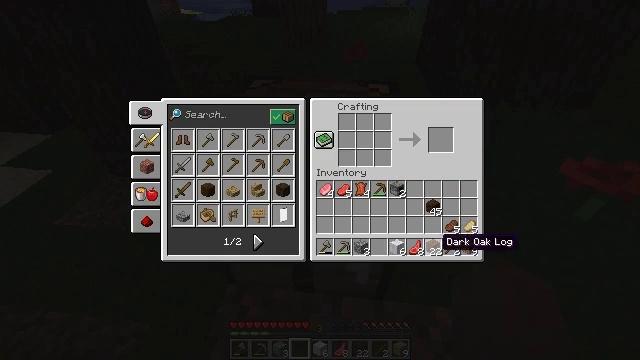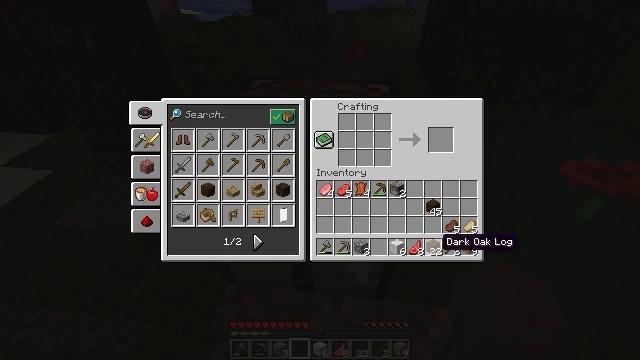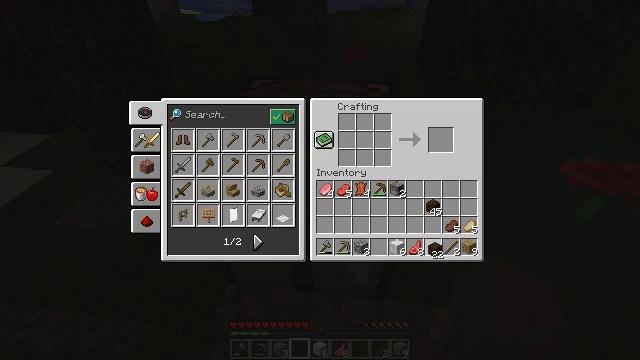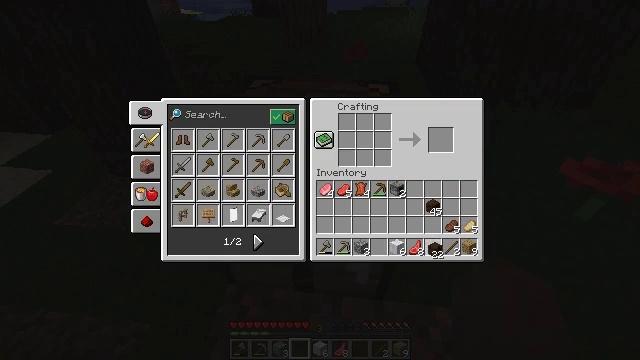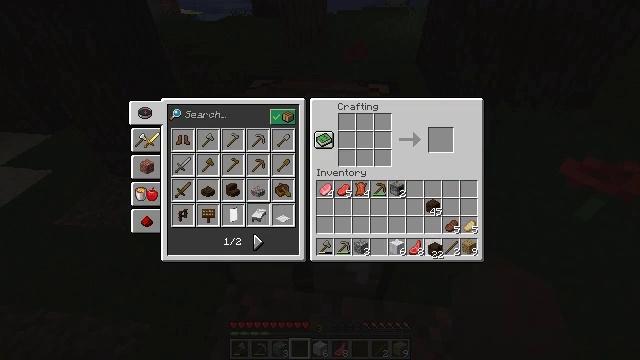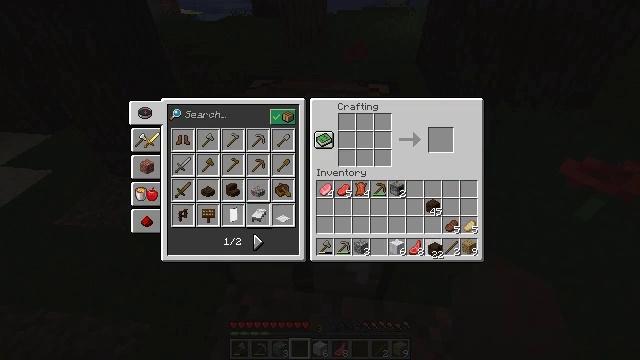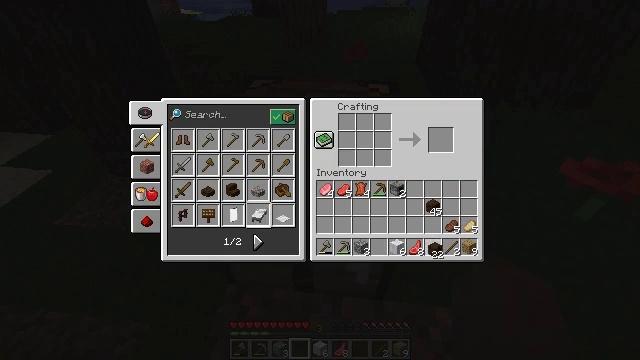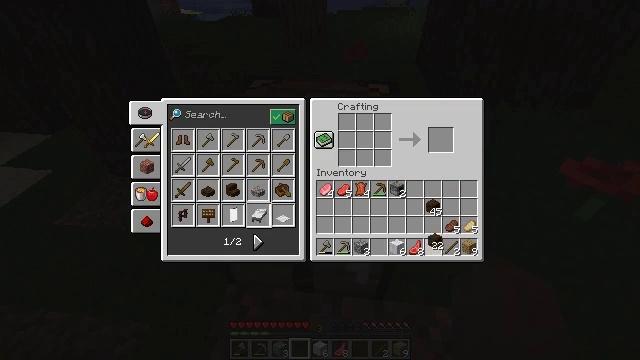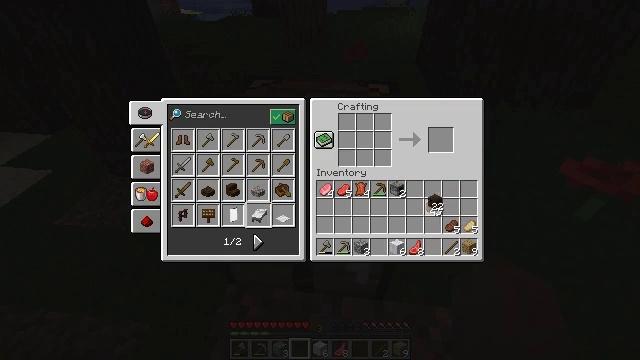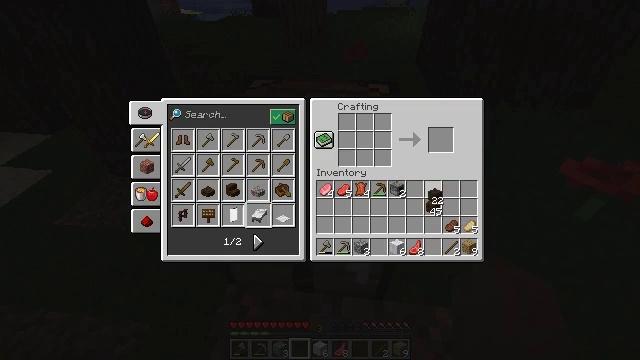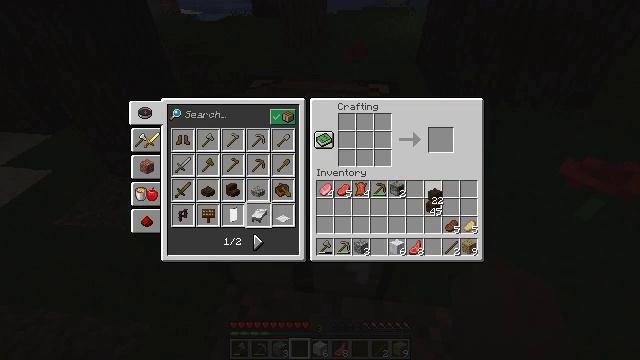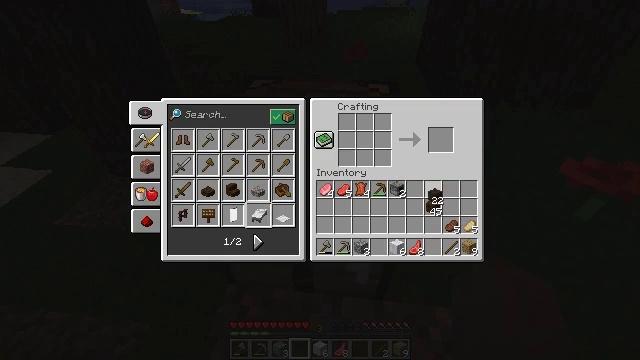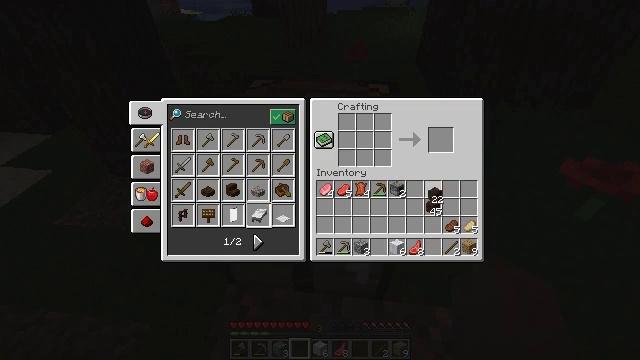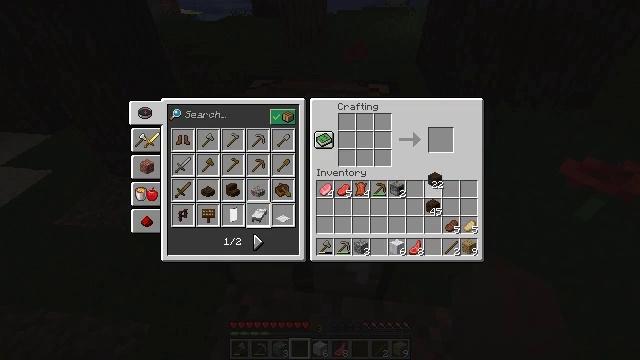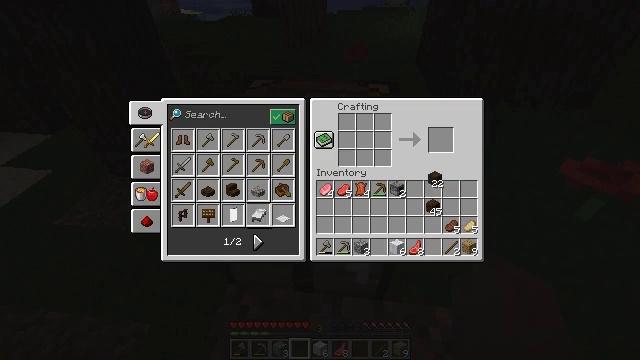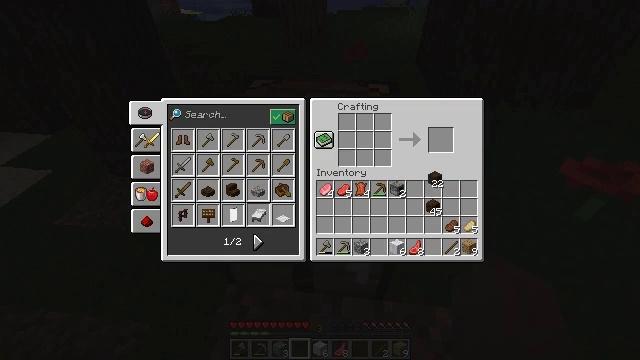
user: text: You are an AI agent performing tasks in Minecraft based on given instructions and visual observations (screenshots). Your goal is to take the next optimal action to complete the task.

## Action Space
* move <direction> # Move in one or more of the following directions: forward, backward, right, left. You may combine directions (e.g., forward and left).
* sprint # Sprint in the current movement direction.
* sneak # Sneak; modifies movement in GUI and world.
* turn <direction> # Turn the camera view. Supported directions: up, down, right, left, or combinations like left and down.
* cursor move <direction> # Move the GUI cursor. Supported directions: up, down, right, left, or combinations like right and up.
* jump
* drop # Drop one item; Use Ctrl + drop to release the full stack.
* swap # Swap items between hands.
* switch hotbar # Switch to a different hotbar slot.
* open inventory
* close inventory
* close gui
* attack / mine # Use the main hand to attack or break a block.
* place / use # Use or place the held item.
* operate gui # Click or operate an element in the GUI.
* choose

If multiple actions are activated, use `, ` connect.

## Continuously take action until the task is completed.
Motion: motion action
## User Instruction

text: To get a dark oak boat with planks, open a crafting table.
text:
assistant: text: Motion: no_op
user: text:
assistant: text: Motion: operate gui
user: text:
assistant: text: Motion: operate gui
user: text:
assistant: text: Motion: no_op
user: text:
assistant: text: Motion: no_op
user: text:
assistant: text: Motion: no_op
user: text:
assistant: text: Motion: cursor move up
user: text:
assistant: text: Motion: cursor move up
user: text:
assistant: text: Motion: no_op
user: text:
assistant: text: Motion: no_op
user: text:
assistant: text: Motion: no_op
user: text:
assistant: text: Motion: no_op
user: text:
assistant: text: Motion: cursor move up
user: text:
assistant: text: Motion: operate gui
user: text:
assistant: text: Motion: operate gui
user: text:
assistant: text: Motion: operate gui
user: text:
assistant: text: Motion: no_op
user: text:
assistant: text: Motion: no_op
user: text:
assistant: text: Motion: cursor move down
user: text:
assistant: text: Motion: no_op
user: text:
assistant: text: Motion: no_op
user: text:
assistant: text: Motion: no_op
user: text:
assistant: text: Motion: no_op
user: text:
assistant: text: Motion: no_op
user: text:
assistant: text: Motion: no_op
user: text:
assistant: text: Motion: no_op
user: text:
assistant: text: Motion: cursor move up
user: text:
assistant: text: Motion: no_op
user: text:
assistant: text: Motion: no_op
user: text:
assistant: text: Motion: operate gui